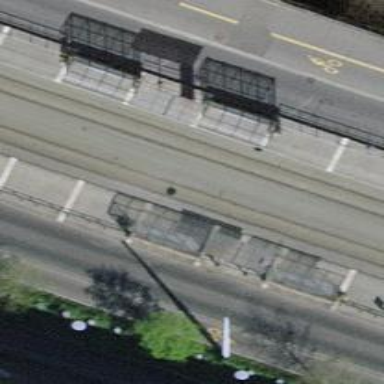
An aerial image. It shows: Tram stop with public transport stop position.